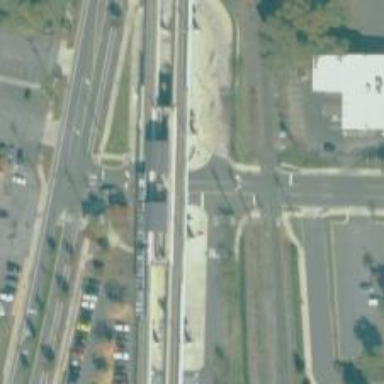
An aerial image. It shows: Light rail bridge with electrified contact line.